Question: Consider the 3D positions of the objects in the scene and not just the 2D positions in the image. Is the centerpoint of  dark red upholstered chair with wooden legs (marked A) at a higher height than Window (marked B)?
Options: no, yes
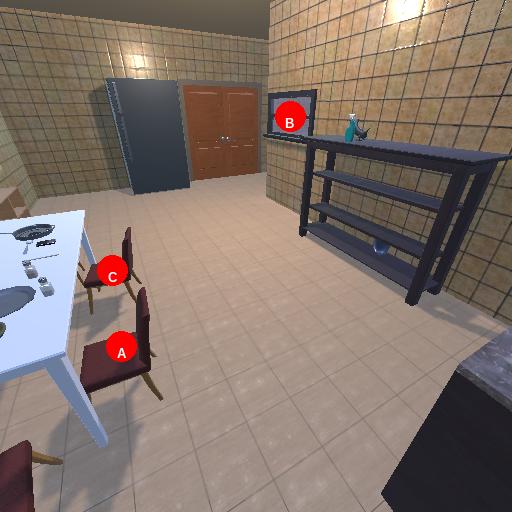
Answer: no